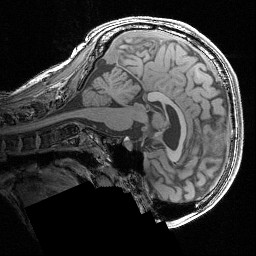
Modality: T1w
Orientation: sagittal
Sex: male
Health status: ill
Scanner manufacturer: siemens
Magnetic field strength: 3 T
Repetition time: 1.57 s
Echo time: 0.00342 s